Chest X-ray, PA view. Patient: 64 years old, sex F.
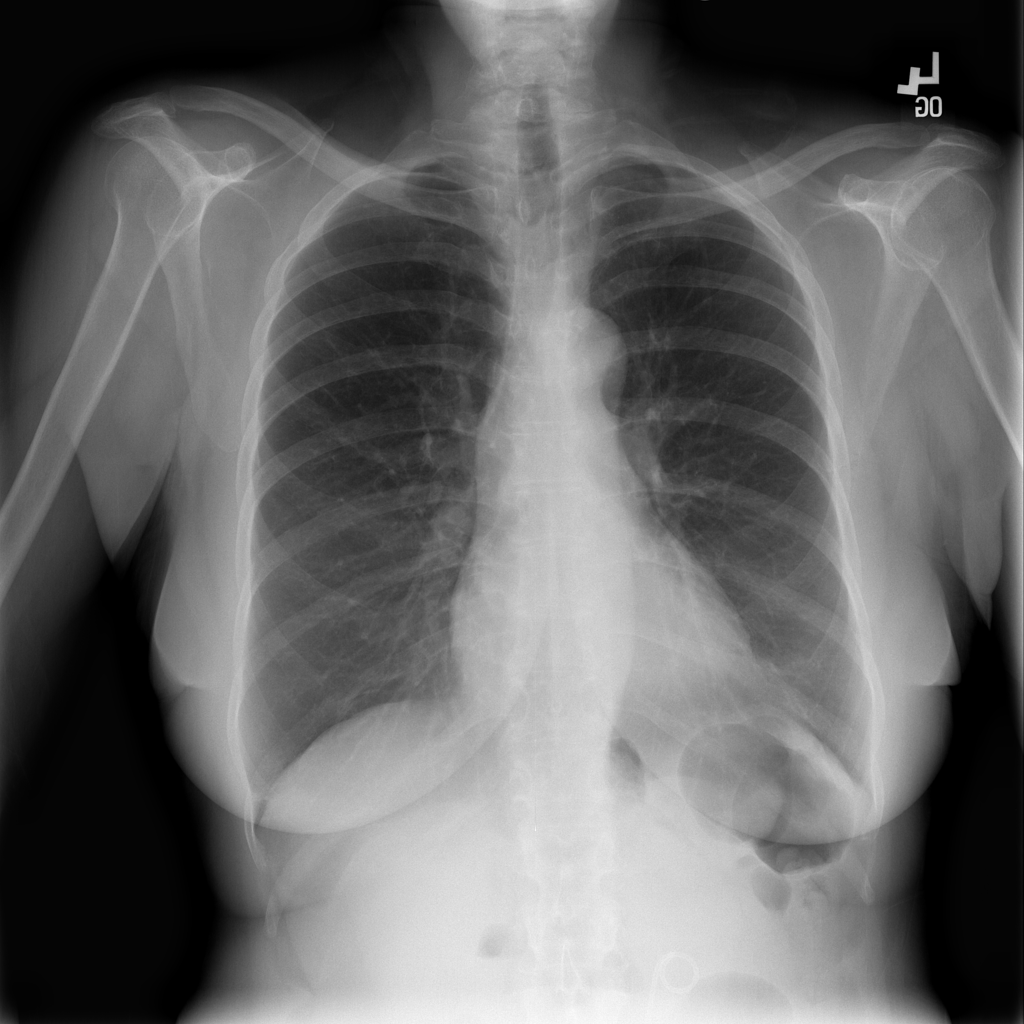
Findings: No Finding